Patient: sex F, age 60
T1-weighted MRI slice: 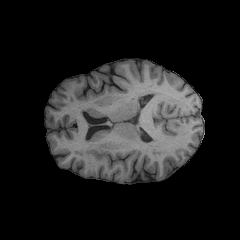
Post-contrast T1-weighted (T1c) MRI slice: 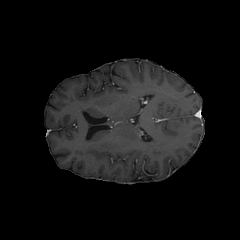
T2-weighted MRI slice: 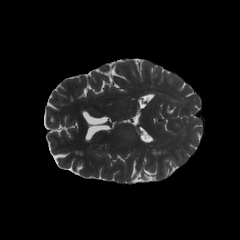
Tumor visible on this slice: no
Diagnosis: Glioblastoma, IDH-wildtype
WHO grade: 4